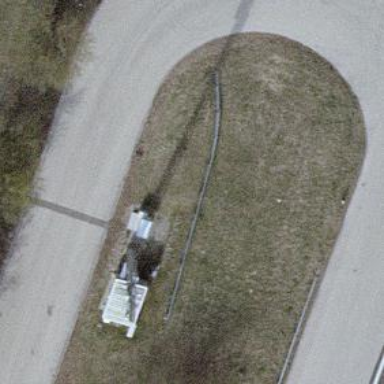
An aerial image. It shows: Communication tower.